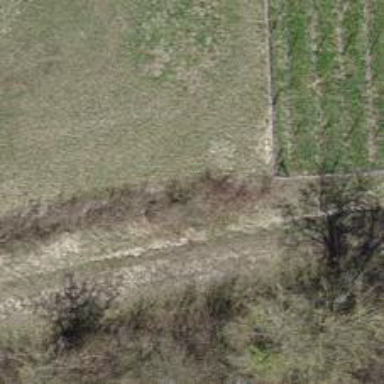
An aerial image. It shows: Hedge barrier.